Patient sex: M
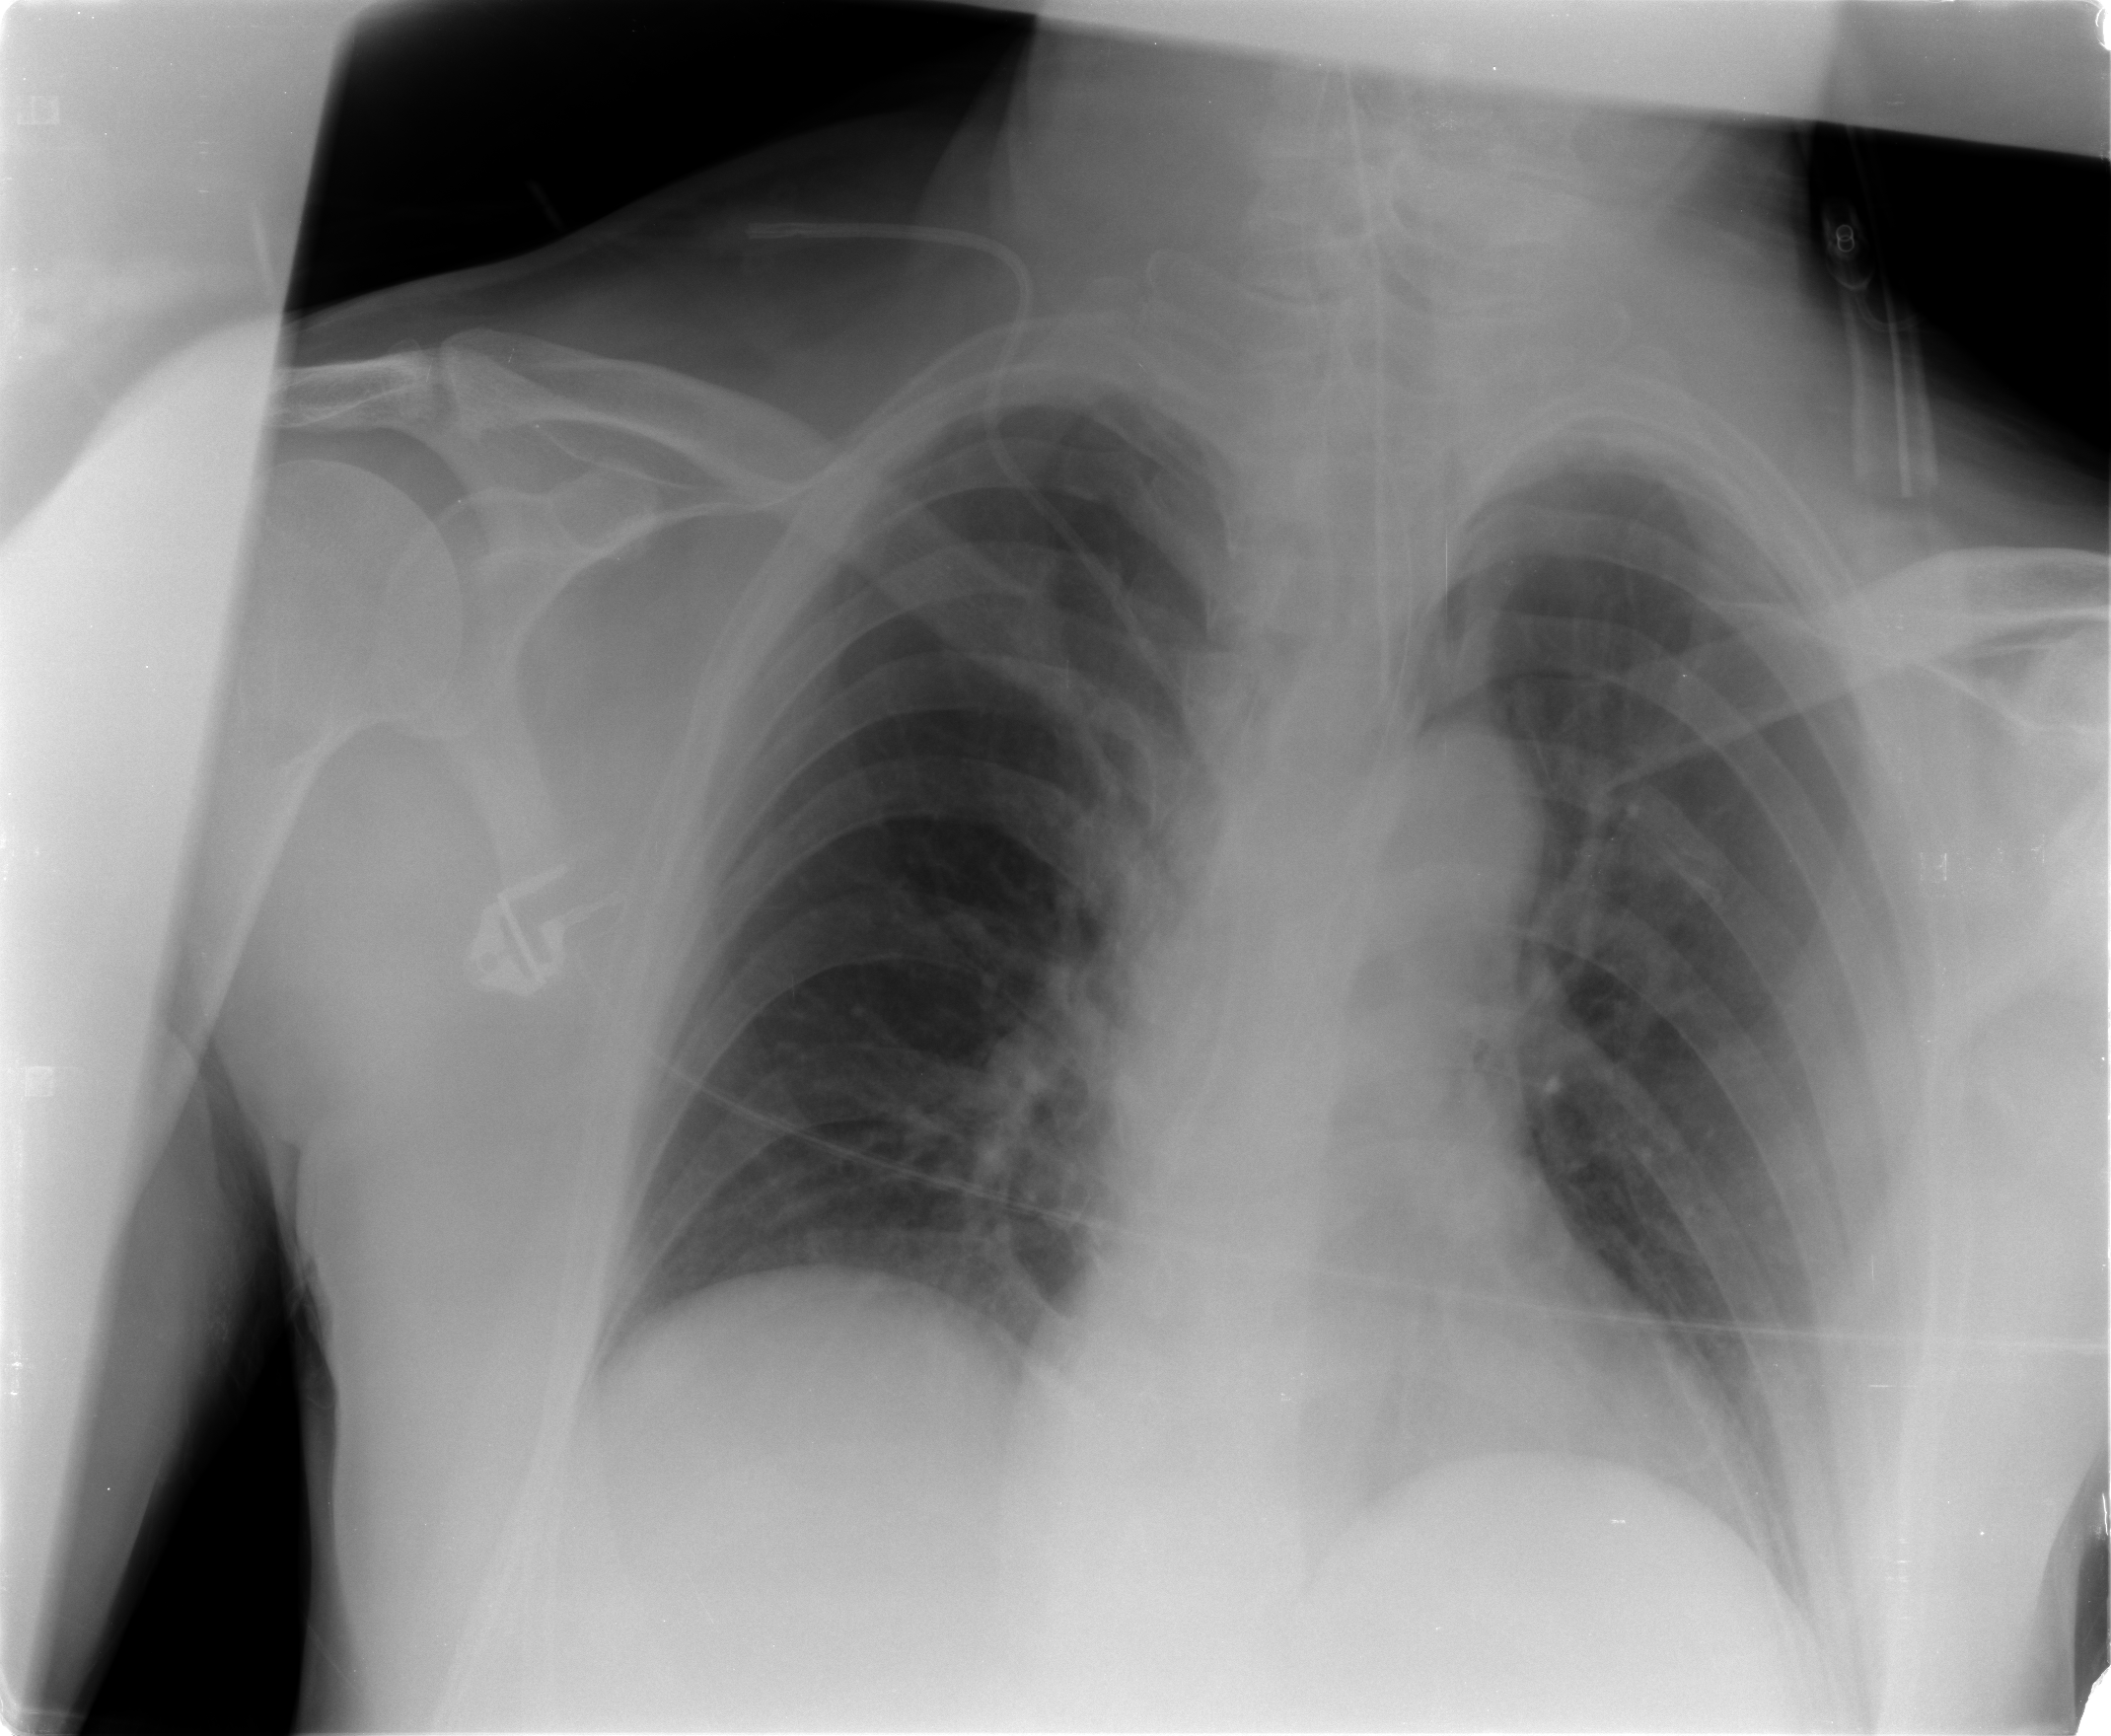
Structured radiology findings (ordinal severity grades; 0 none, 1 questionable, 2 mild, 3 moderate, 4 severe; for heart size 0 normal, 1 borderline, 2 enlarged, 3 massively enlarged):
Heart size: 0
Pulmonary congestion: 1
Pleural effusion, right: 0
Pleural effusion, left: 0
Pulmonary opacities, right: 0
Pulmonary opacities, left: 0
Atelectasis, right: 0
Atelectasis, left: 0